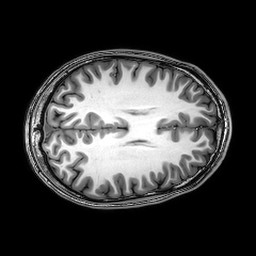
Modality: T1w
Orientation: axial
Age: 20
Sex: male
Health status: healthy
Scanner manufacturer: philips
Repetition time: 0.008159 s
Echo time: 0.00373 s